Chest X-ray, PA view. Patient: 62 years old, sex F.
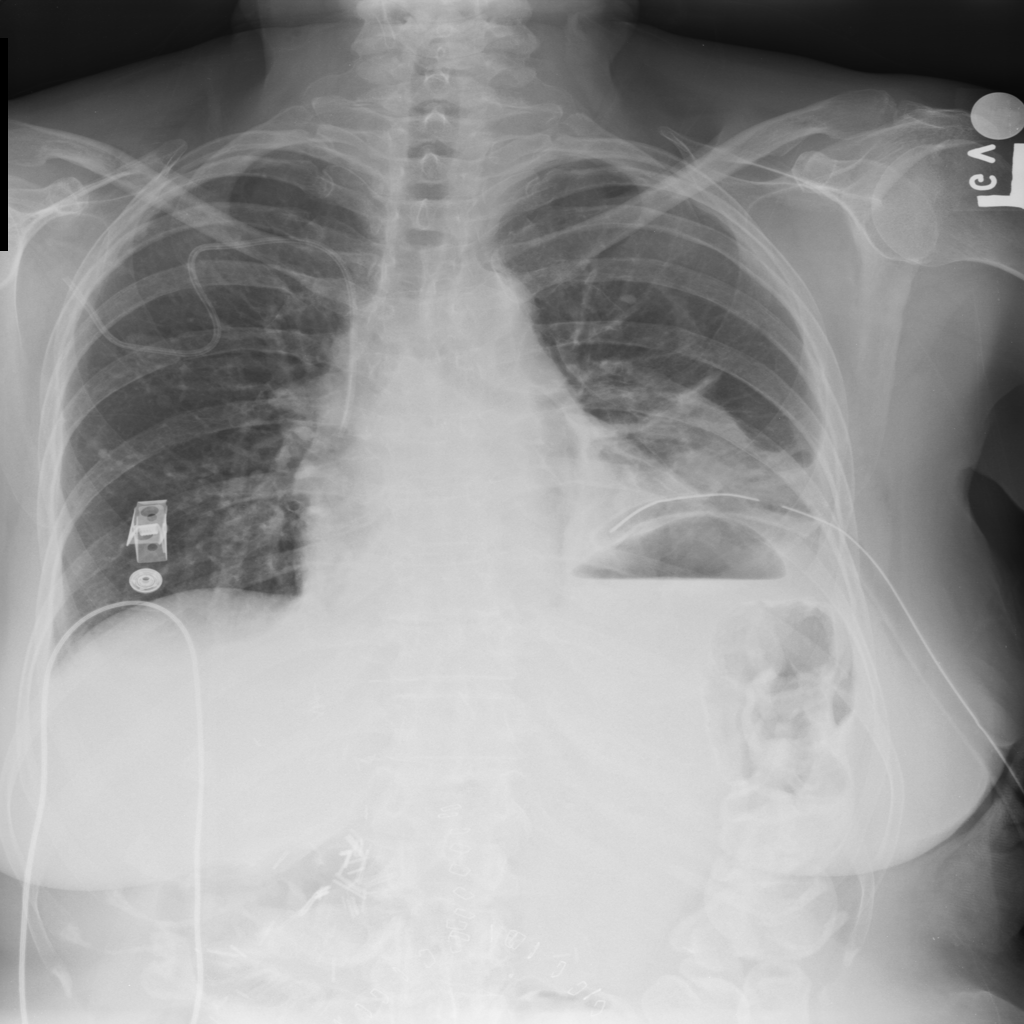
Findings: No Finding